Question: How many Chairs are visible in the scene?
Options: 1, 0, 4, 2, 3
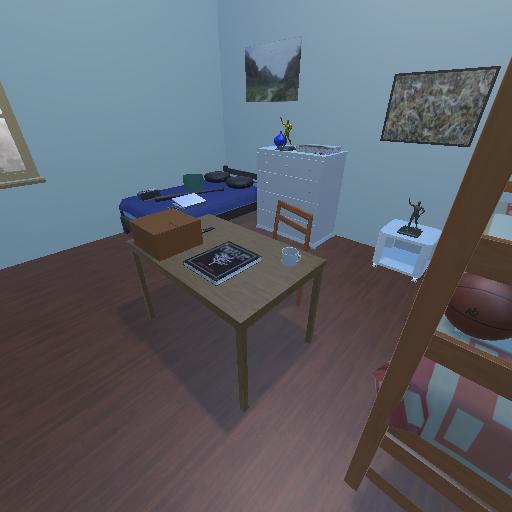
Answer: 1